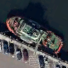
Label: Towing_vessel